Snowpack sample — Loveland Pass, Silver Plume, Colorado, USA (2/11/26, 12:00 PM MST)
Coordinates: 39.663, -105.886
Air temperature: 35 °F
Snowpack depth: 82 cm
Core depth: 10 cm
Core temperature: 17.6 °F
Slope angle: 13°, slope face: 12°
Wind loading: high
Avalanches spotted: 1
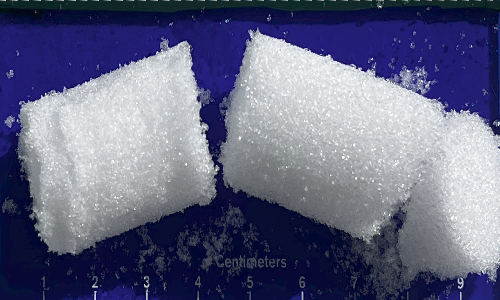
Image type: core
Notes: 1 small avalanche spotted on the north side of the bowl, lots of wind loading